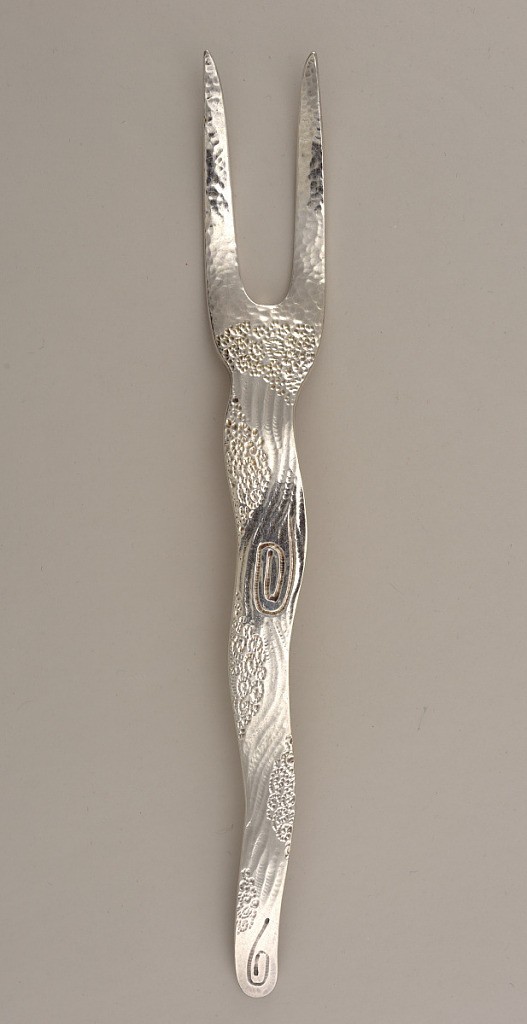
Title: Venetian
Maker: Reed & Barton, American, 1824–2015
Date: ca. 1880–85
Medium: silver plated, metal
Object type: fork
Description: A serving fork with two large tines, finished with hammered surface. At base of tines, stippled spiral pattern covers neck. Undulating curving handle, tapering towards rounded terminal. Surface of handle finished with wood grain texture, interuppted with same stippled spiral pattern seen on neck, and one large spiral in the center of stem and one on terminal. Reverse side of stem and handle plain in surface decoration.